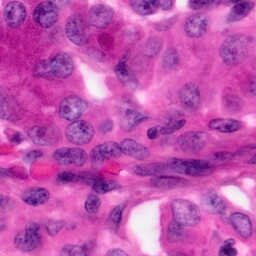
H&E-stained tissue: Pancreatic